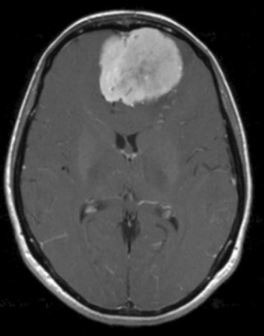
Label: meningioma